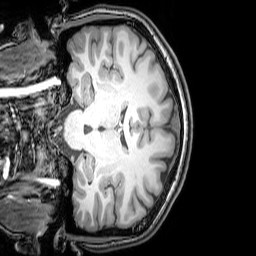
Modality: T1w
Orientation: coronal
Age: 20
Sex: female
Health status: healthy
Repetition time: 0.081 s
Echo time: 0.037 s